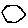
Label: hexagon